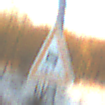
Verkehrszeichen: SchleuderOderRutschgefahr
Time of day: SunriseSunset
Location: Outdoor (Nature)
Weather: Clear
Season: Winter
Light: Natural